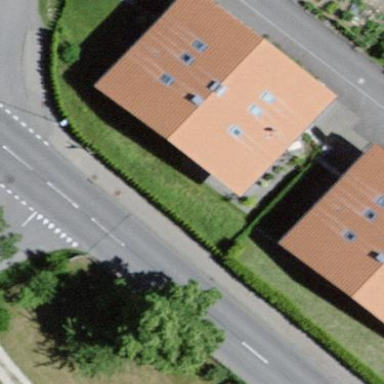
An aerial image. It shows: Residential building.